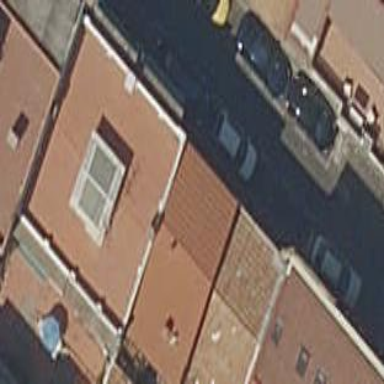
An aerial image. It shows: Image showing building with apartments.